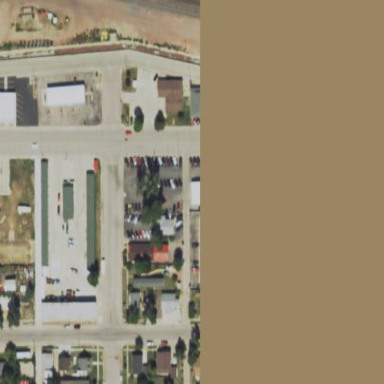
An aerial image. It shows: Car shop.